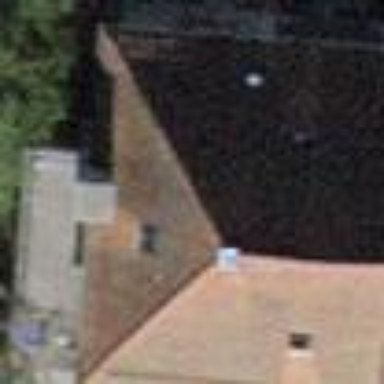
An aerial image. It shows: Building with tiled roof.